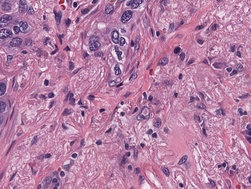
Tumor epithelial tissue: yes
Tumor-associated stroma tissue: yes
Normal tissue: no